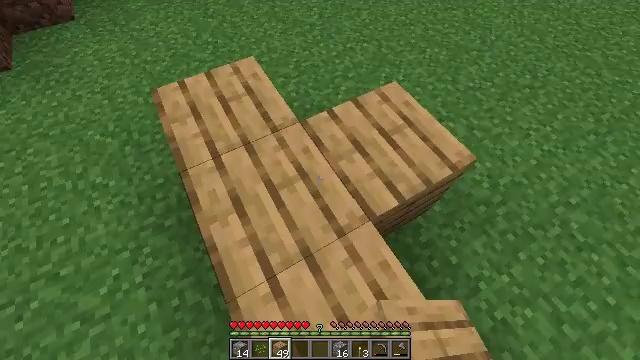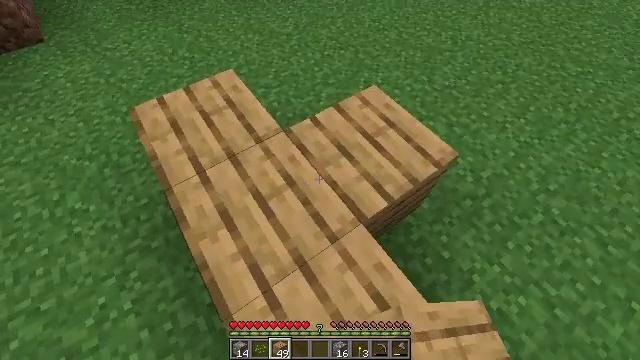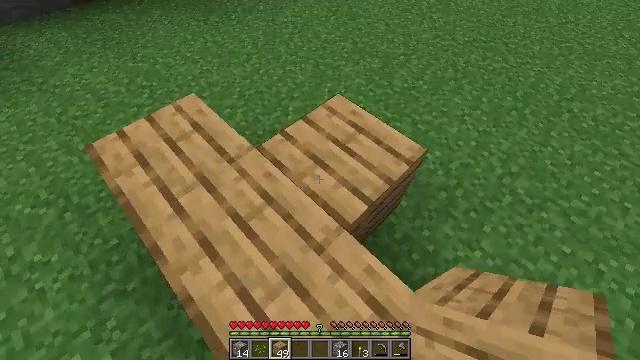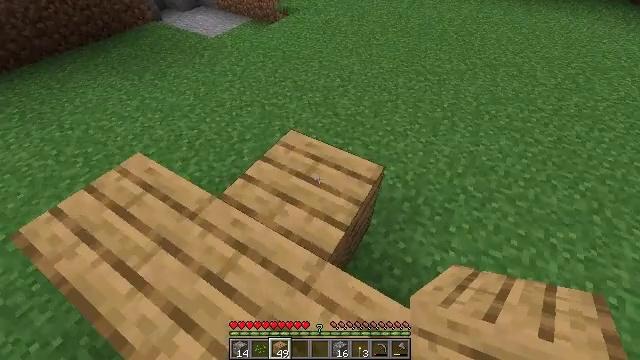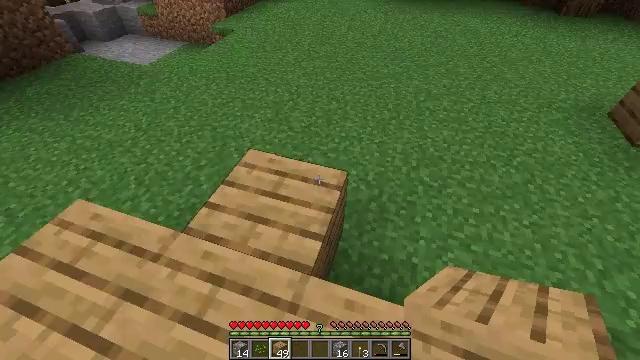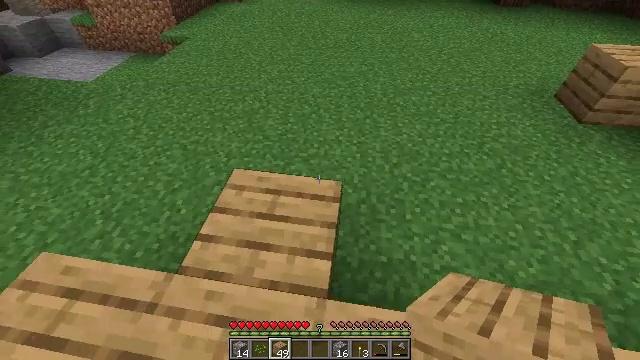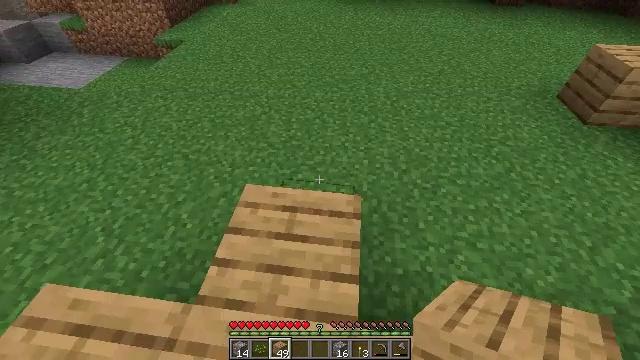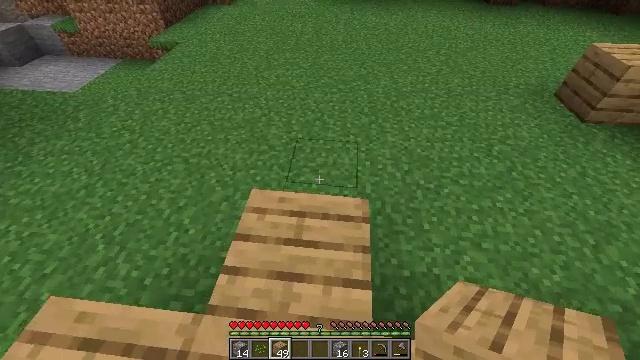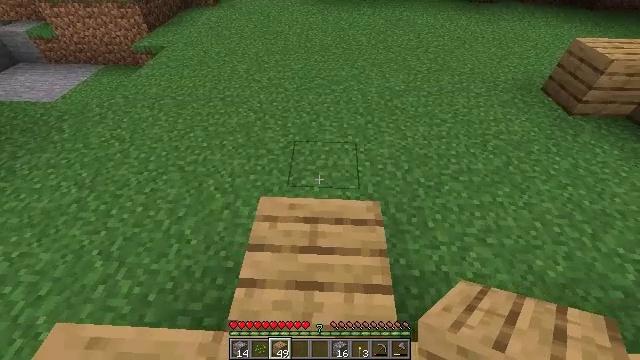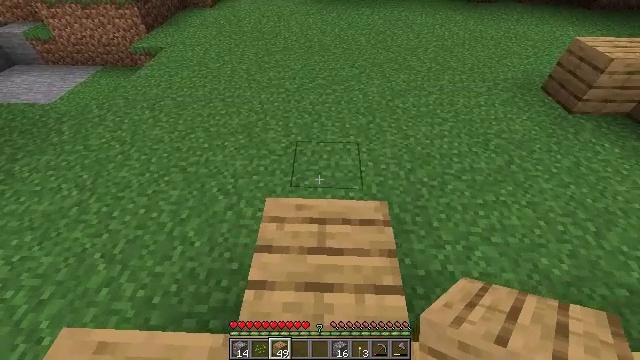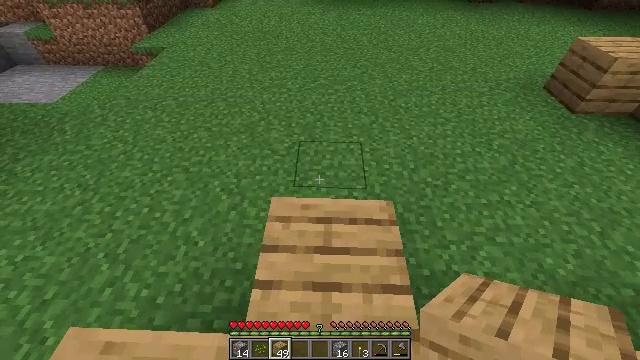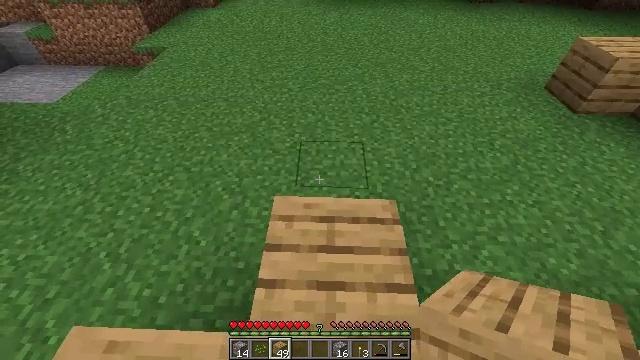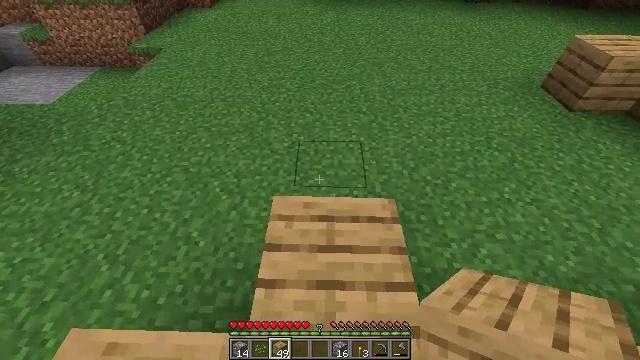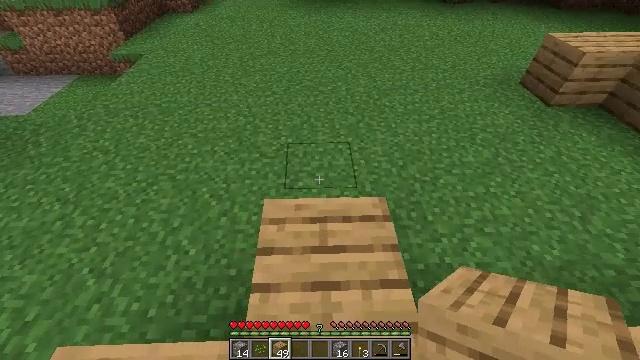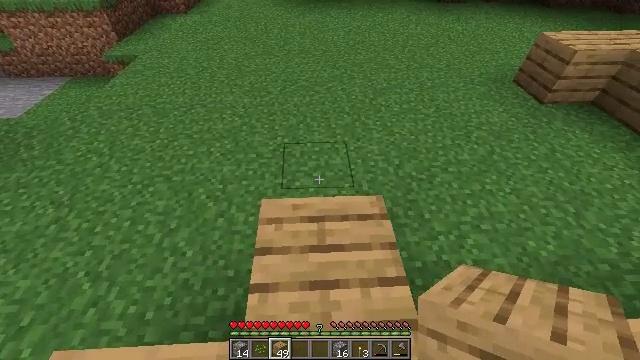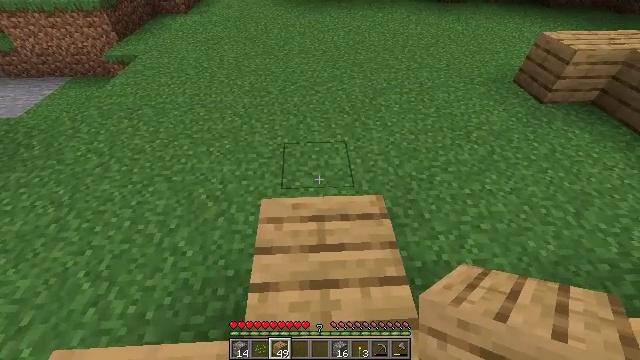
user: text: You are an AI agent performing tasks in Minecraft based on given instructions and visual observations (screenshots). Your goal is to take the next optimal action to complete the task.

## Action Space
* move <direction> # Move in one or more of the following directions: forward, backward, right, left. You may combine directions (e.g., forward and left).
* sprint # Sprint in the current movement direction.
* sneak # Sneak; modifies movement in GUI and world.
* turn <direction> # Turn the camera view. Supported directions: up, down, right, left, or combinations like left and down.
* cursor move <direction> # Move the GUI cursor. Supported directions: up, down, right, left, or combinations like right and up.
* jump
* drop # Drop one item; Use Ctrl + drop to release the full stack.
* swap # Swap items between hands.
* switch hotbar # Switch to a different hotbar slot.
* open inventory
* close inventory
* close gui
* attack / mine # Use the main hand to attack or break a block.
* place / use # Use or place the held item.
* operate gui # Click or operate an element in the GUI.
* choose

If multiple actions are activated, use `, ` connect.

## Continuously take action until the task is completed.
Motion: motion action
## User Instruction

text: Collect the oak planks from the structure.
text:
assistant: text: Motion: turn right and up
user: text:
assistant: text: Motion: turn right and up
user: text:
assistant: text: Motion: move left, turn right and up
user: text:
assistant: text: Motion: move forward and move left, turn right and up
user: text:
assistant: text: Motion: move forward and move left, turn right
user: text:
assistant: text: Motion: move forward and move left, turn right
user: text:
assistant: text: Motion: move left, turn right
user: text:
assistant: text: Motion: turn right
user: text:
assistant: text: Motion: no_op
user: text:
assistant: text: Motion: no_op
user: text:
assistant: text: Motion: no_op
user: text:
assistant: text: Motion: no_op
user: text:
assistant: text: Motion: turn right
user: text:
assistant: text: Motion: turn right
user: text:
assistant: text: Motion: no_op
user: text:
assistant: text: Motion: no_op
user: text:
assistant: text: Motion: no_op
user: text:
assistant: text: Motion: turn left and down
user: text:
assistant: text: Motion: no_op
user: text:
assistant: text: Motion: turn down
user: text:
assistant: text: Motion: turn left and down
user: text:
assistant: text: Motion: turn left and down
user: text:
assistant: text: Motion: turn left and down
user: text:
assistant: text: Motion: turn left and down
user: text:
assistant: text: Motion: no_op
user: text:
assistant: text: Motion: no_op
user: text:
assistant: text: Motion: no_op
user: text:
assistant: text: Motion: no_op
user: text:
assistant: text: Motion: turn left
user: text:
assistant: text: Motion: turn left